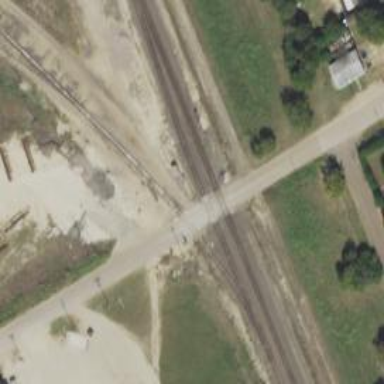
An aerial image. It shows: Railway siding for service.